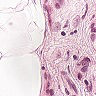
Metastatic tissue present: yes